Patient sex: M
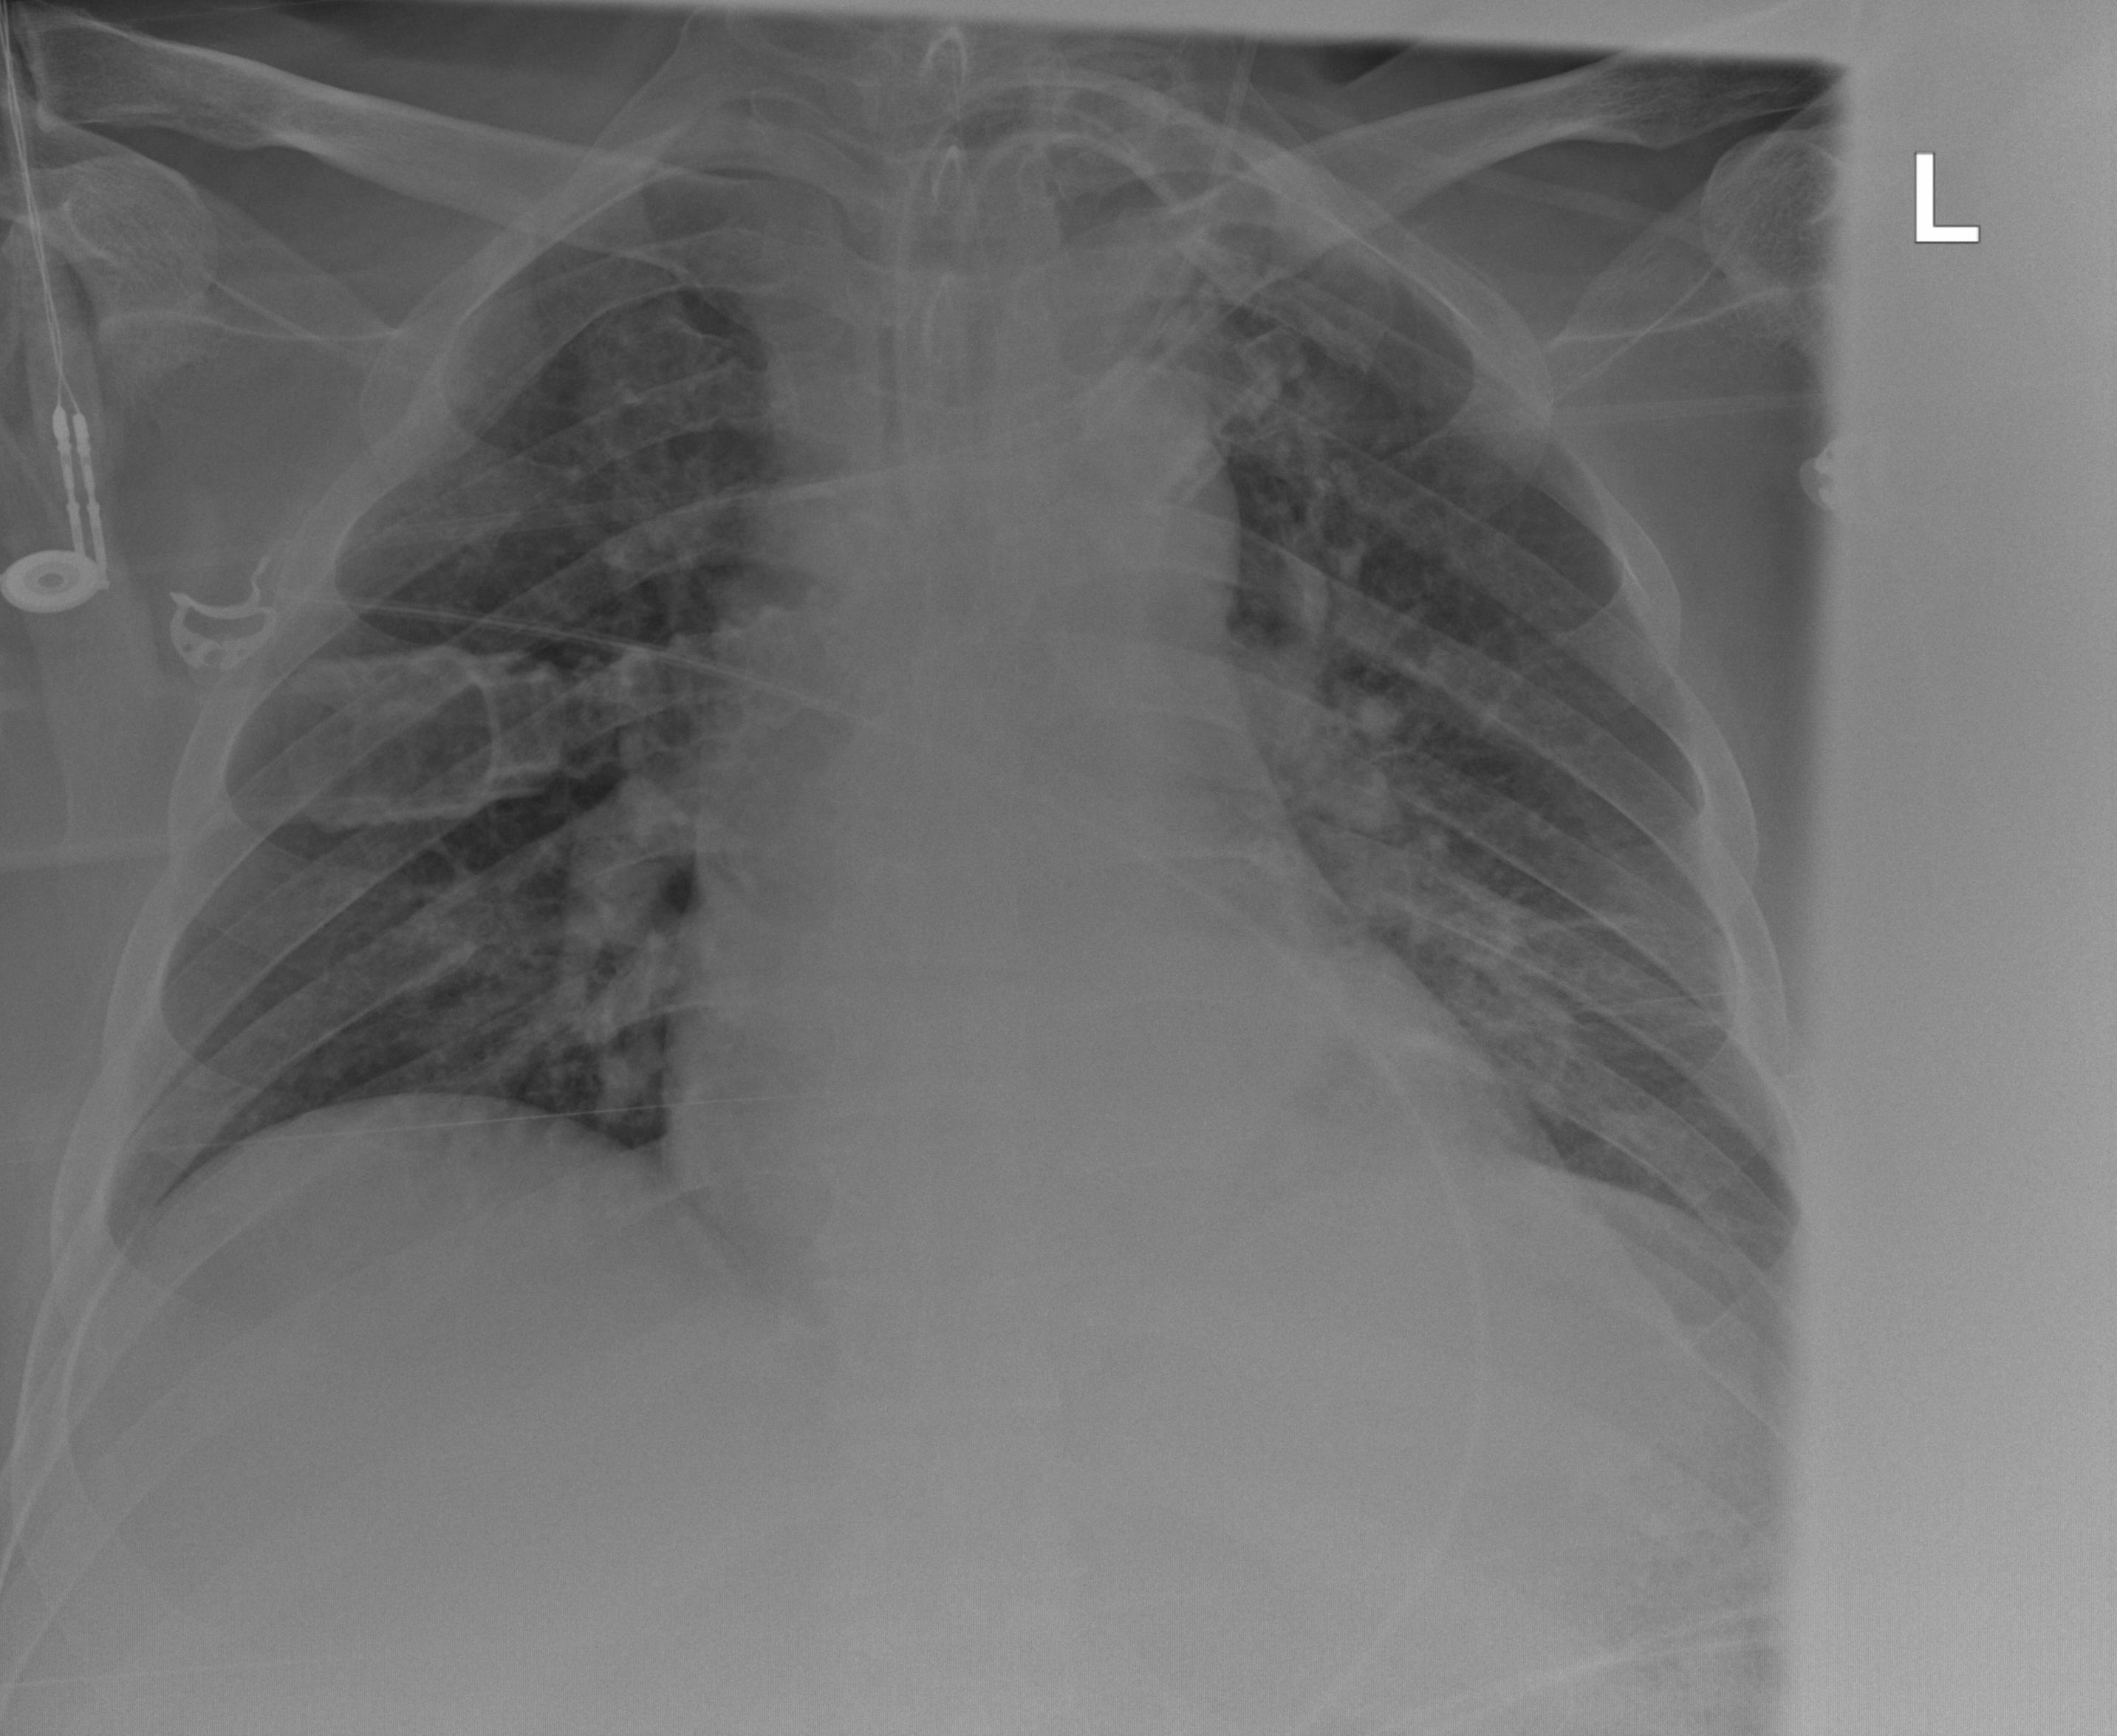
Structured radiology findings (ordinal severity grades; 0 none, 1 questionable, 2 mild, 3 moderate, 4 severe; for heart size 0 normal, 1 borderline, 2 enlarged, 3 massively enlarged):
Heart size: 1
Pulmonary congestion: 1
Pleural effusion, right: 0
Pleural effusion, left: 2
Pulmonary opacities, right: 0
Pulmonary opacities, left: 2
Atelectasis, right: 0
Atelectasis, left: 2